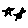
Label: star